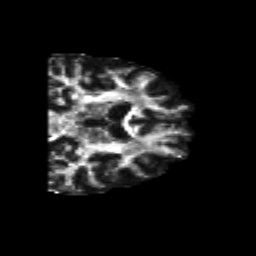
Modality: FA
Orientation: coronal
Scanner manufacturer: siemens
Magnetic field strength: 3 T
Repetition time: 6.8 s
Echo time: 0.093 s